Question: See these two images of eclipse project explorer below. The first one has dotted lines (so it's much easier to see the hierarchy), while the second one does not (which is the case for the eclipse on my computer).
How to configure eclipse 3.6 on Windows 7 to display dotted lines?

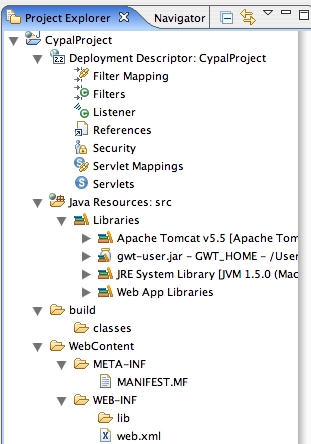
Answer: Windows 7 removed this tree-view component from application usage, you can read about it here.
<URL>
In otherwords, you can't add it back, but that link provides a modification which they claim helps out a bit.
It was called "Simple Folder View", you can read about how it was turned on/off in Vista.
<URL>